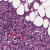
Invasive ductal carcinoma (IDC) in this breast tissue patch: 1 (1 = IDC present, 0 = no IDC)